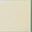
Piece: xx